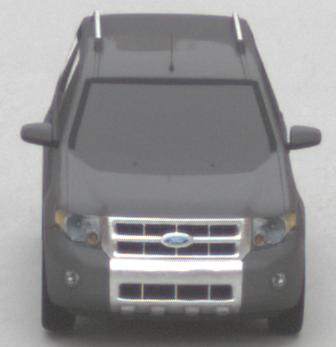
Make: Ford
Model: Escape Hybrid
Detailed model: -
Model produced from: 2004
Model produced until: 2012
Doors: 5
Color: gray
Road condition: dry road
Daytime: midday
Contrast: low contrast